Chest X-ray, AP view. Patient: 46 years old, sex M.
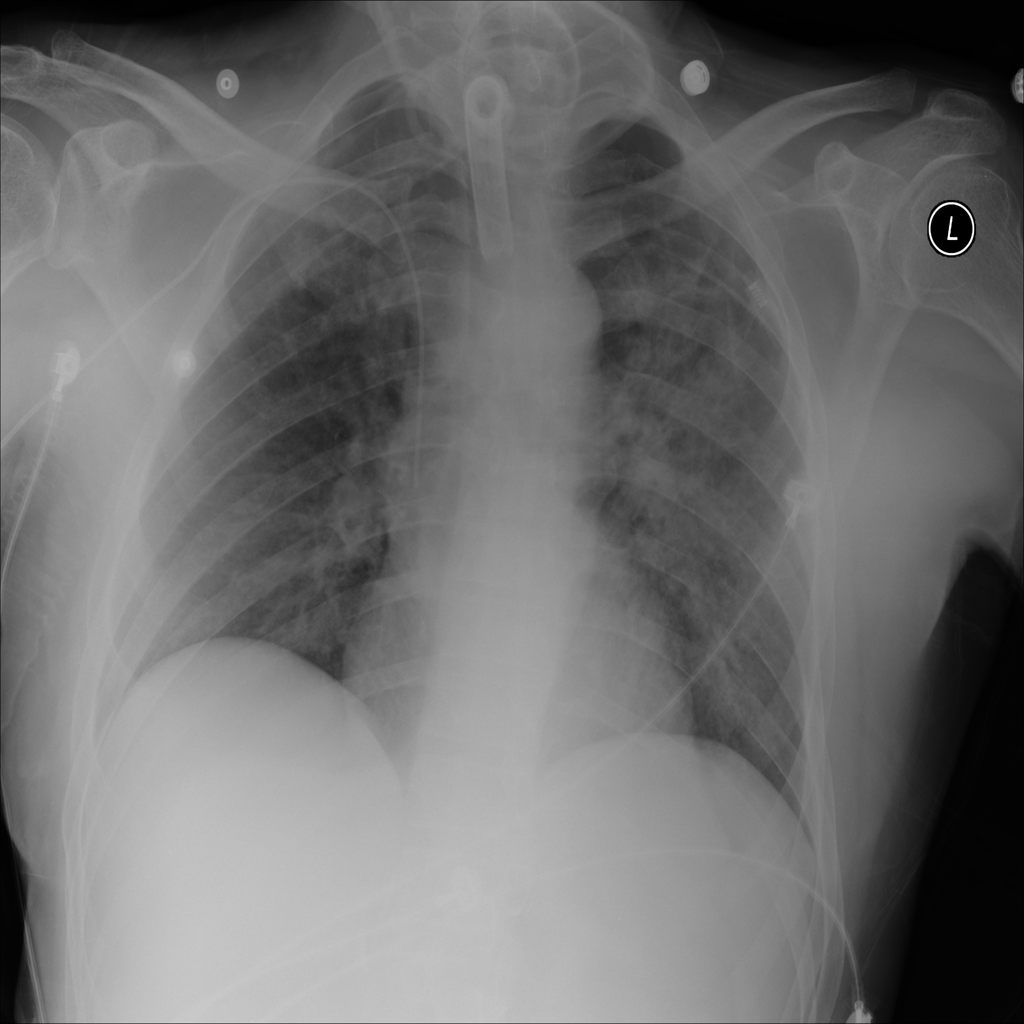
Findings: Infiltration